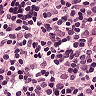
Metastatic tissue present: no